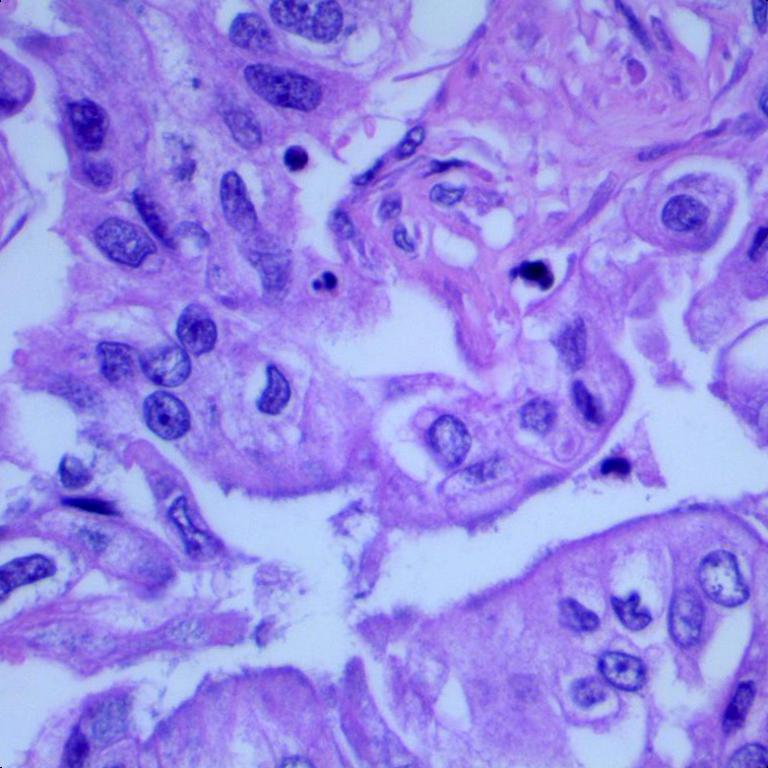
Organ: lung
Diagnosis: adenocarcinomas